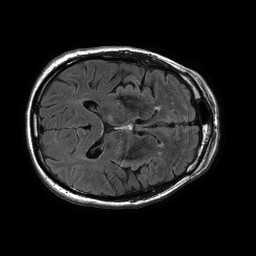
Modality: FLAIR
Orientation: axial
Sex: male
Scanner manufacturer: philips
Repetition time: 11 s
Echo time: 0.125 s